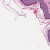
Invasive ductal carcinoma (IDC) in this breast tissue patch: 0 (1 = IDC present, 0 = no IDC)